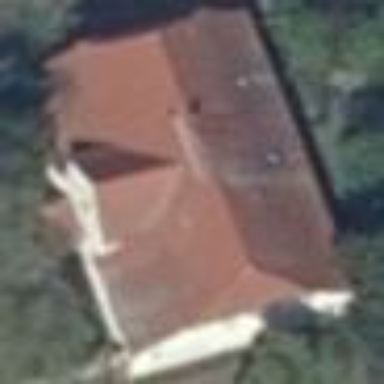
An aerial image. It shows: Red house with half-hipped roof oriented along its length.